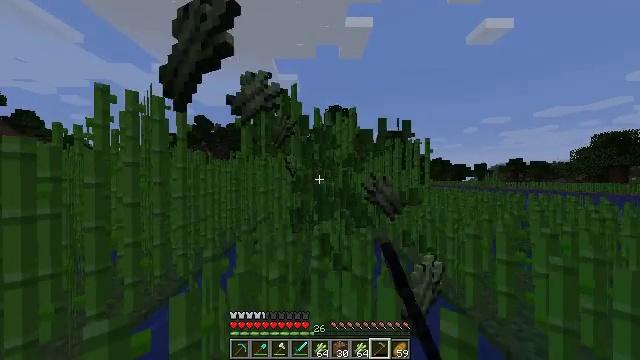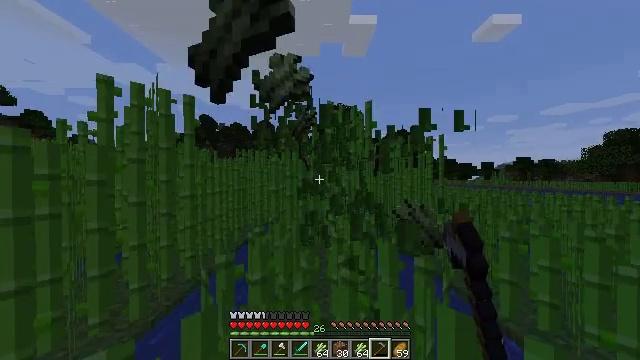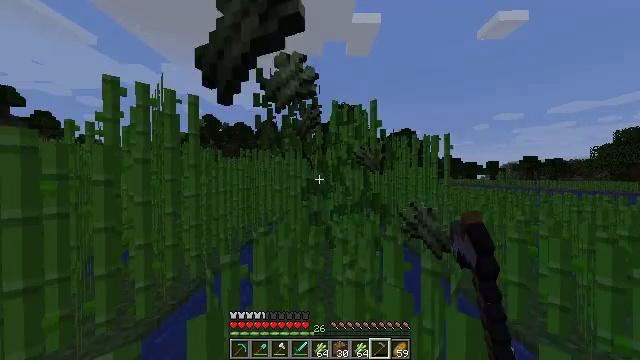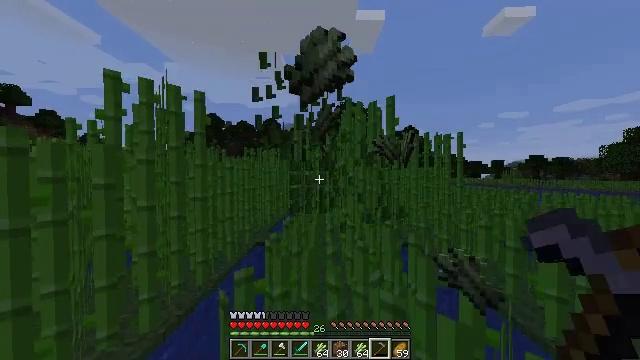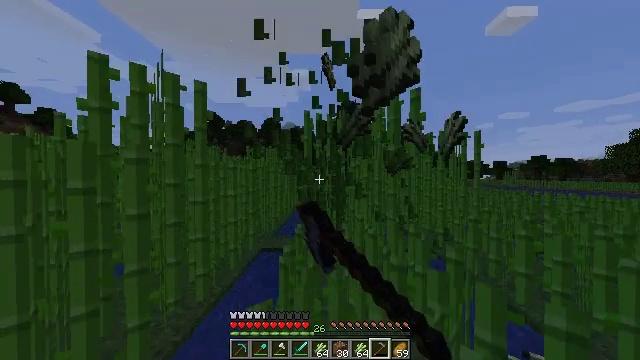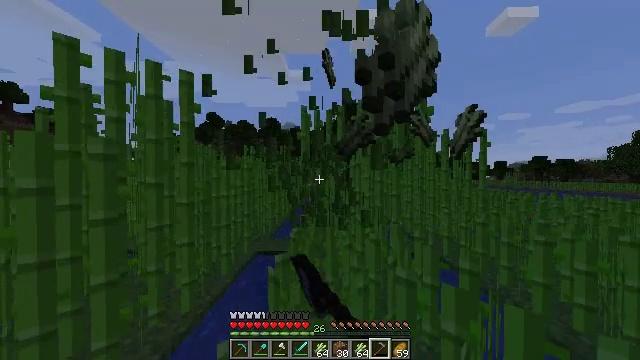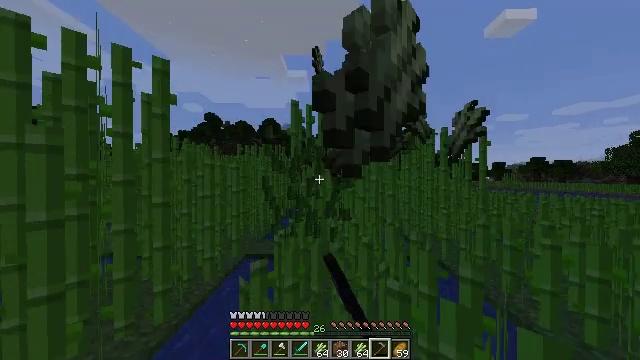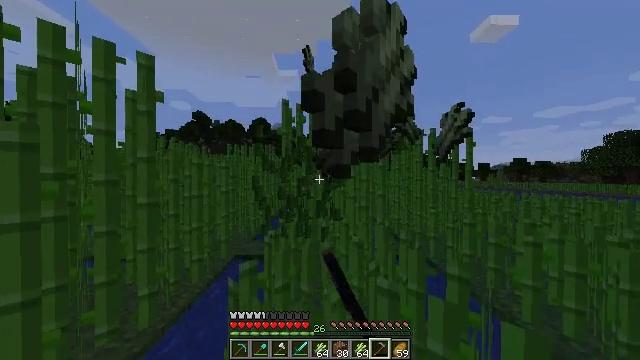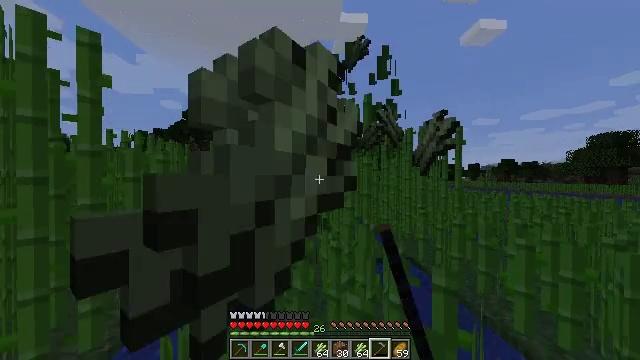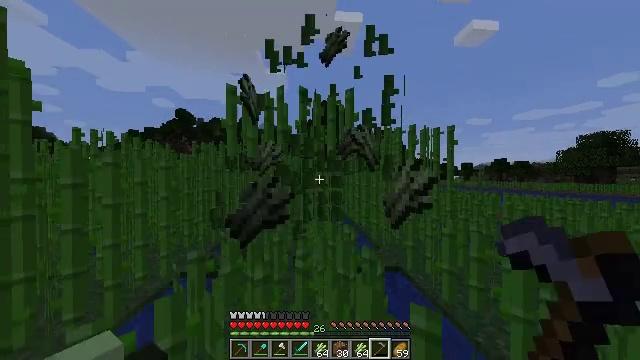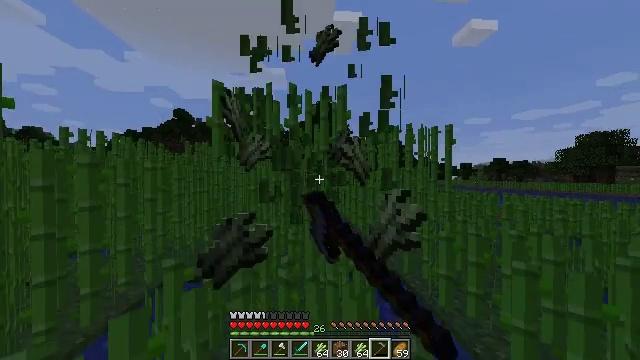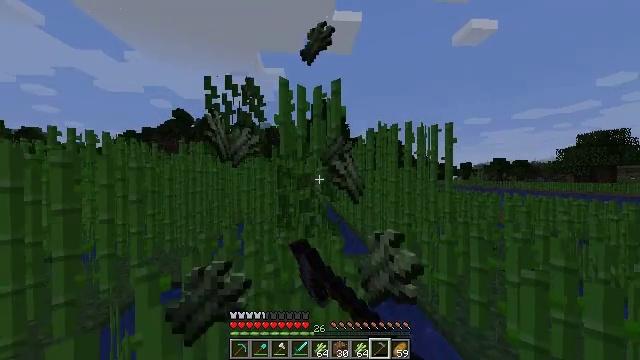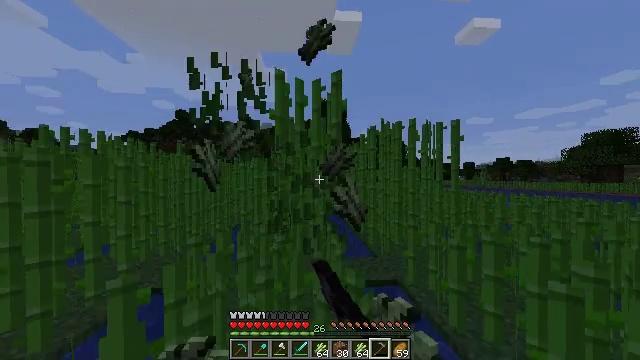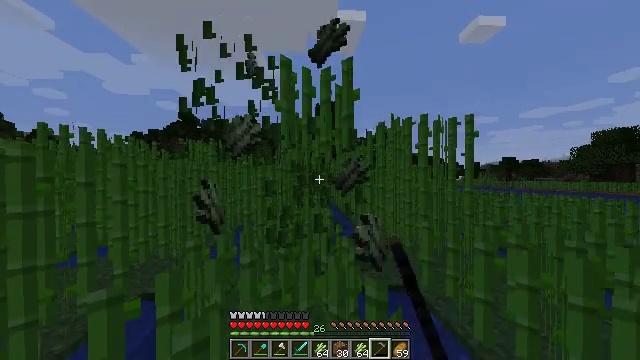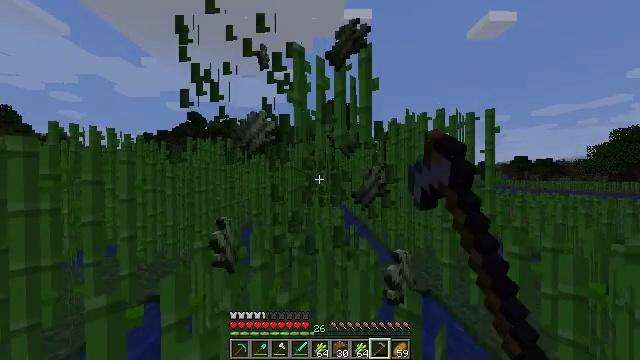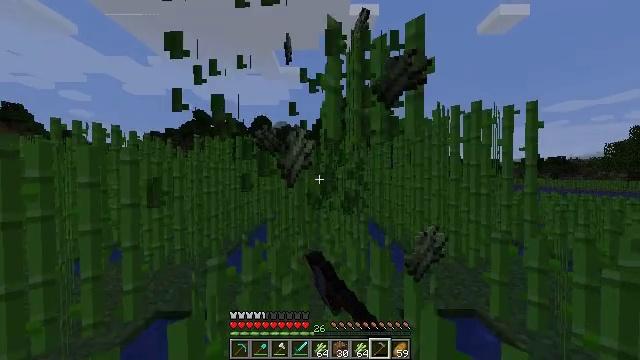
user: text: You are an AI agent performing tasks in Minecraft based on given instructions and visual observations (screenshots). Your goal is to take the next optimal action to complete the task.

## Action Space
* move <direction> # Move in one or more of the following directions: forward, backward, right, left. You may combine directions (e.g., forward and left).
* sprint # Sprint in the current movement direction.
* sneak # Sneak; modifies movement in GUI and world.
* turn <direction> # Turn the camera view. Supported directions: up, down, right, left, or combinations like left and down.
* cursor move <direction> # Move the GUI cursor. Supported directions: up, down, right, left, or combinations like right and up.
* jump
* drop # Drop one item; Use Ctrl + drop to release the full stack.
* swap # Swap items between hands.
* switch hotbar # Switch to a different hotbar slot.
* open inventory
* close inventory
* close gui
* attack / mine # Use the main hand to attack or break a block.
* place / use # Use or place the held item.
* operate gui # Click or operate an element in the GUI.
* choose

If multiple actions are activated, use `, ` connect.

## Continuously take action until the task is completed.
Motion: motion action
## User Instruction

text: Break the sugar cane.
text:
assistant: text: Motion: move forward and move left, sprint, attack / mine
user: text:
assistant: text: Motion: move forward and move left, sprint, attack / mine
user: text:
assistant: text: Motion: move forward and move left, sprint, attack / mine
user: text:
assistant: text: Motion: move forward, sprint, attack / mine
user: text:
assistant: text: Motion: move forward and move right, sprint, attack / mine
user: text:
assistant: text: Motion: move forward and move right, sprint, attack / mine
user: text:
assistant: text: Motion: move forward and move right, sprint, turn right, attack / mine
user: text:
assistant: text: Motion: move forward and move right, sprint, turn right, attack / mine
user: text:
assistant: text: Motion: move forward and move right, sprint, turn right, attack / mine
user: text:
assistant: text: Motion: move forward and move right, sprint, attack / mine
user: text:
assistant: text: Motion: move forward, sprint, attack / mine
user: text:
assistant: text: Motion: move forward and move left, sprint, attack / mine
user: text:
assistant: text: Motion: move forward and move left, sprint, attack / mine
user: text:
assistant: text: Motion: move forward and move left, sprint, turn left, attack / mine
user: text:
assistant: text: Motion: move forward and move left, sprint, turn left, attack / mine
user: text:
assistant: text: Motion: move forward and move left, sprint, attack / mine
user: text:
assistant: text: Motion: move forward and move left, sprint, attack / mine
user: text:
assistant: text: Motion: move forward, sprint, attack / mine
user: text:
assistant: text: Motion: move forward and move right, sprint, attack / mine
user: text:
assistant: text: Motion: move forward and move right, sprint, turn right, attack / mine
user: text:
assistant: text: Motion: move forward and move right, sprint, turn right, attack / mine
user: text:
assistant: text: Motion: move forward and move right, sprint, attack / mine
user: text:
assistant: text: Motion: move forward, sprint, attack / mine
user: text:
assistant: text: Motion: move forward and move left, sprint, attack / mine
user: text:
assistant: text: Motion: move forward and move left, sprint, attack / mine
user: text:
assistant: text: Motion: move forward and move left, sprint, turn left, attack / mine
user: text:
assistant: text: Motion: move forward and move left, sprint, turn left, attack / mine
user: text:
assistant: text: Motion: move forward and move left, sprint, attack / mine
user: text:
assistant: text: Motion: move forward, sprint, attack / mine
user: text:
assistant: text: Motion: move forward and move right, sprint, attack / mine